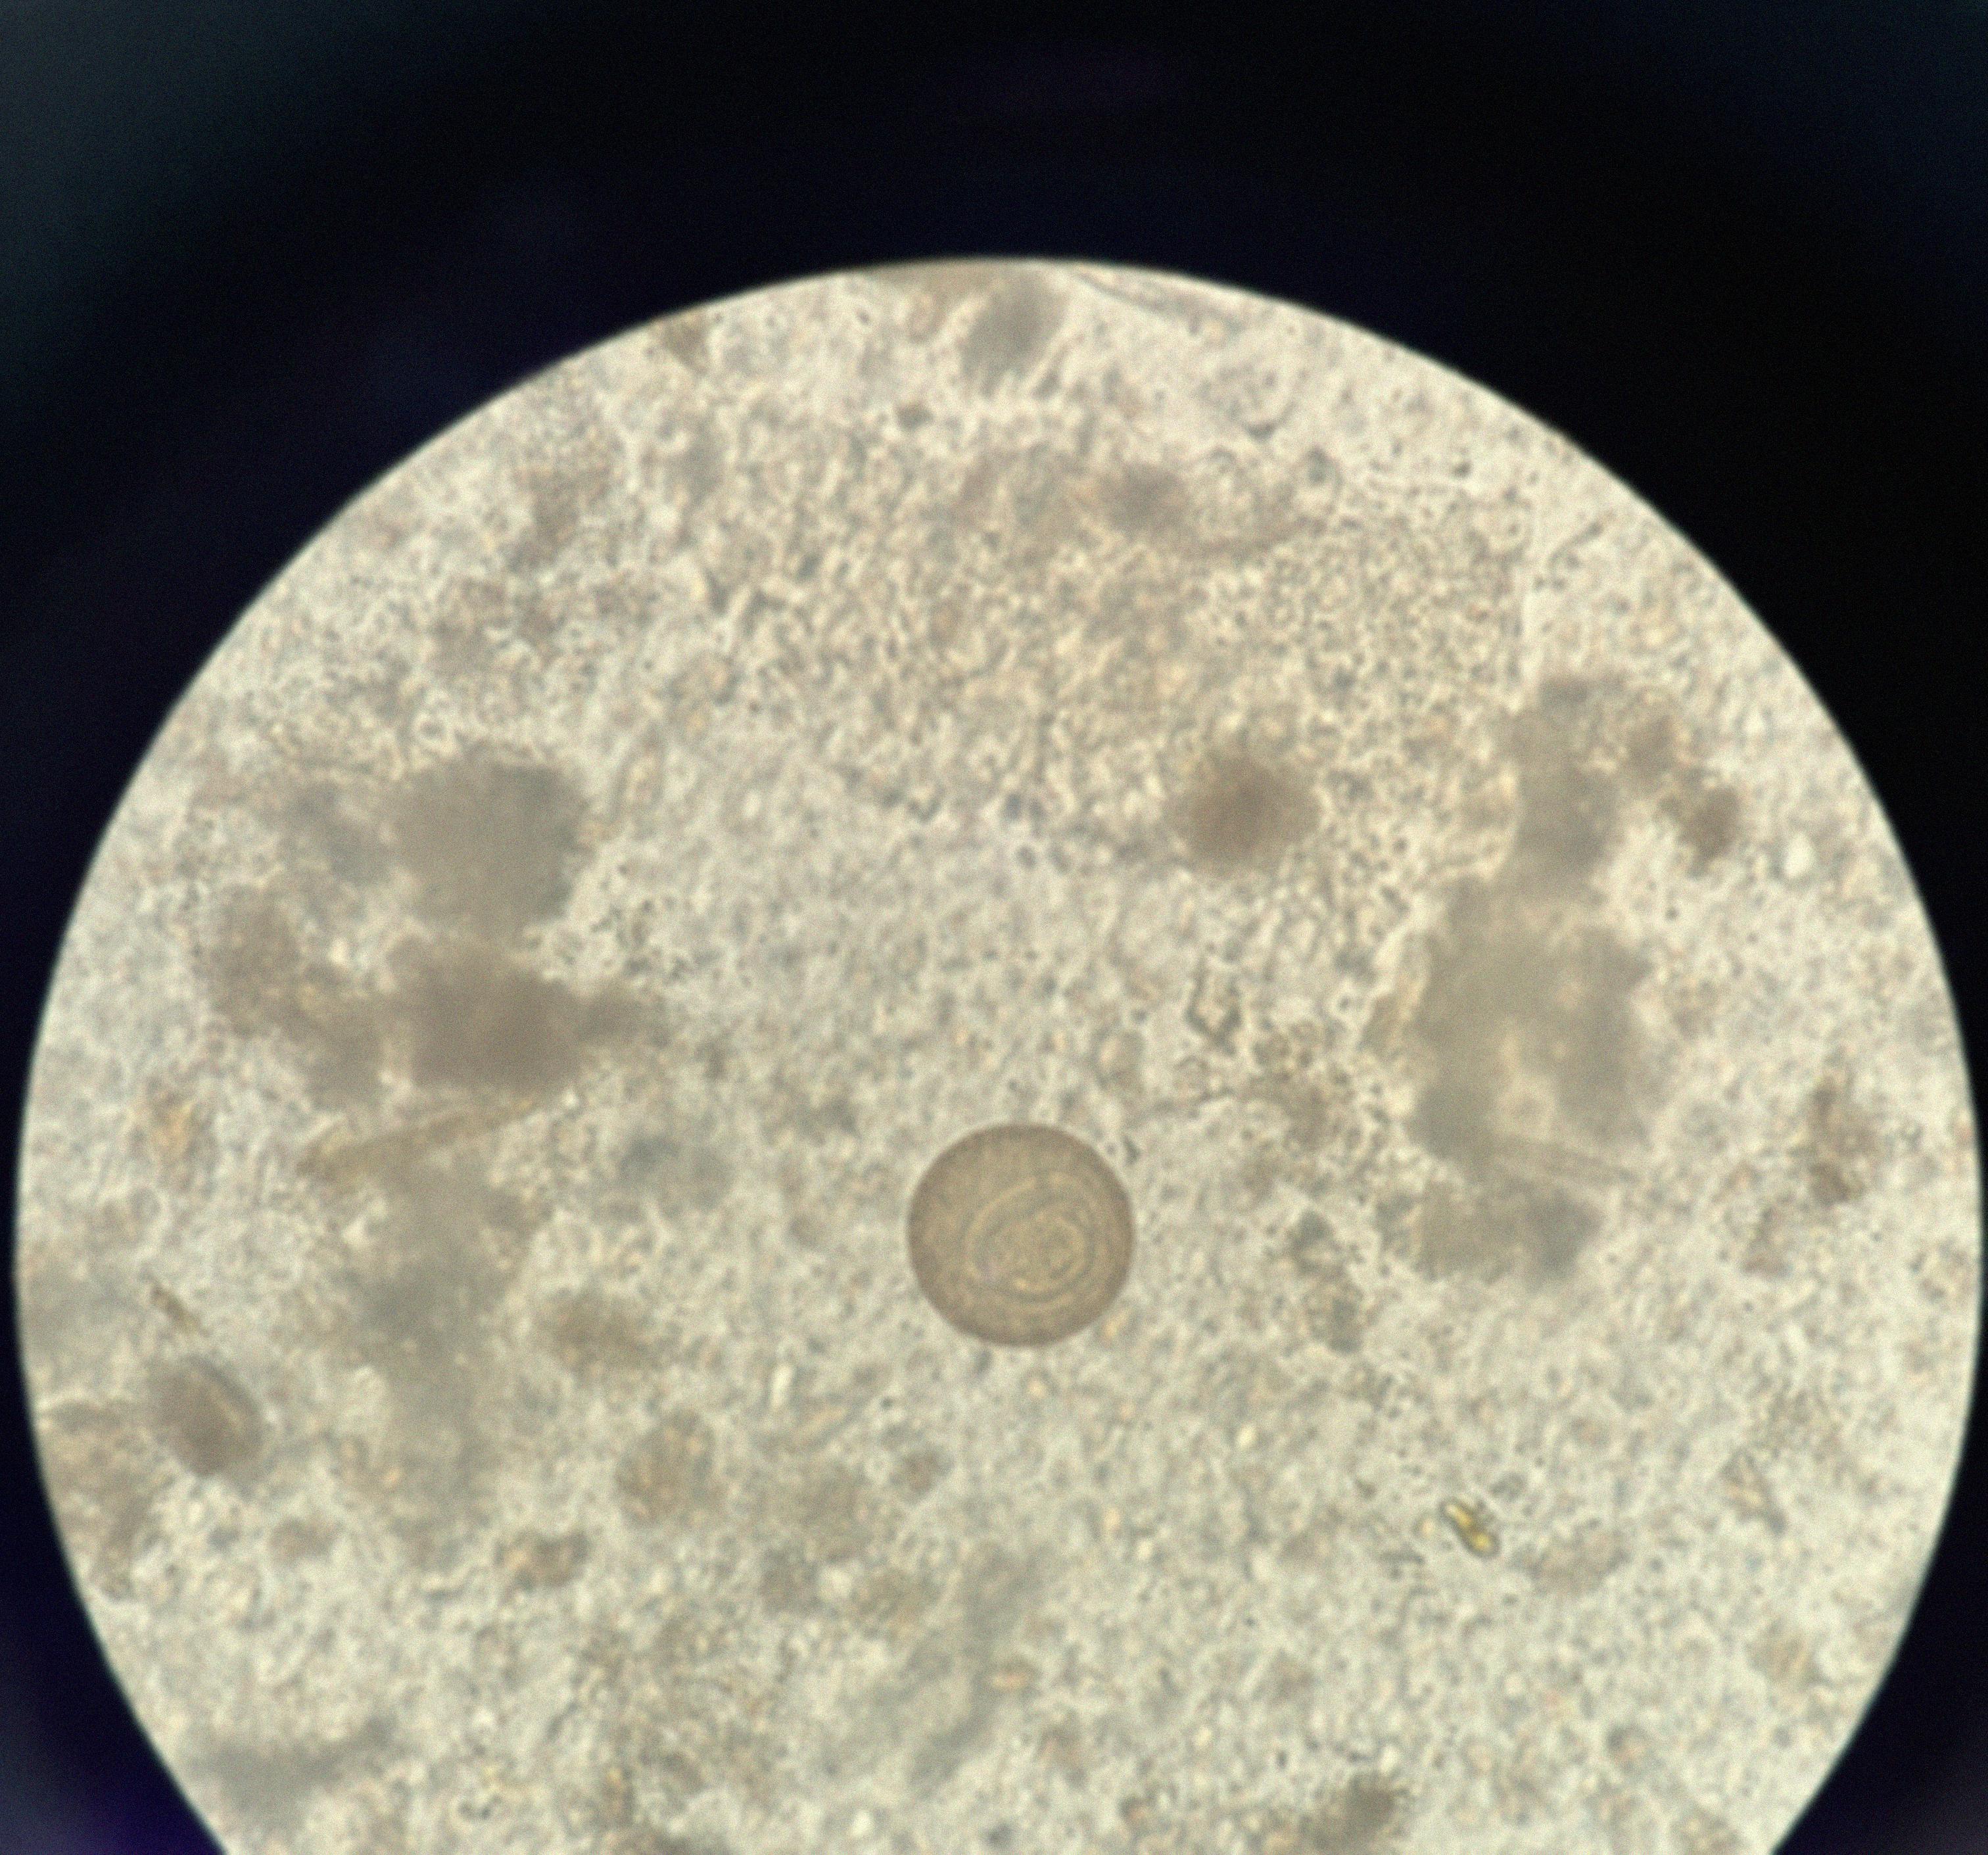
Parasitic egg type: Hymenolepis diminuta